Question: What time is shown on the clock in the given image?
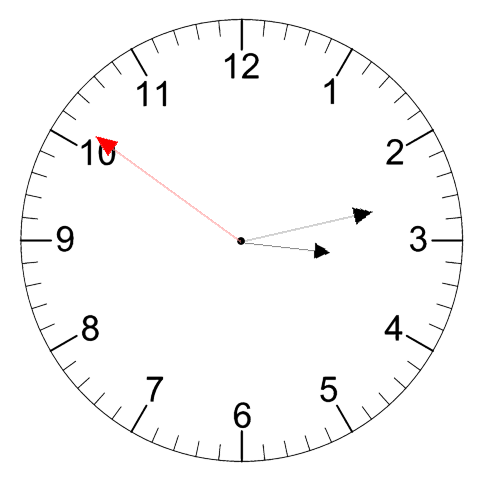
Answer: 03:12:51